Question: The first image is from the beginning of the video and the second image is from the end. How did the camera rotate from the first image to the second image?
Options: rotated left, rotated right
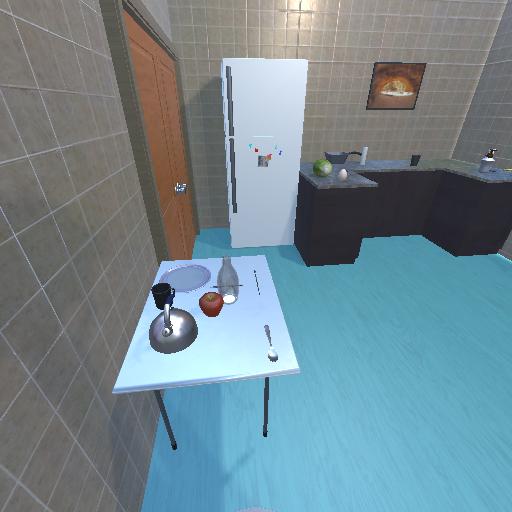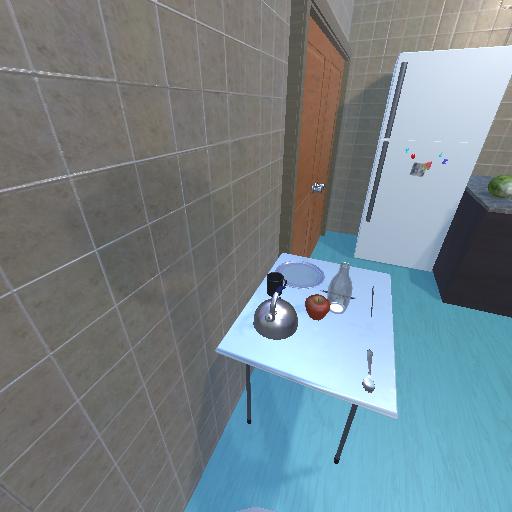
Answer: rotated left